Interaction volume radius: 5 \u00c5
Interaction volume height: 15 \u00c5
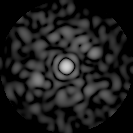
Disorder parameter: 0.8461